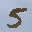
Label: 5